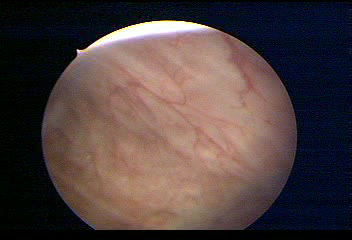
Modality: WLC
Class: Normal mucosa
Bladder cancer association: No